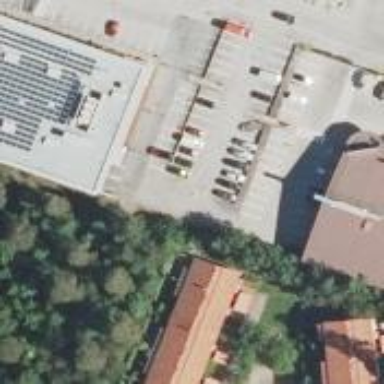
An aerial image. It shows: Parking area with surface.